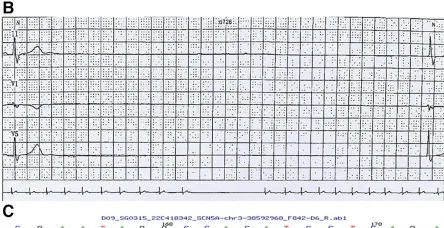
Arrhythmia in case 3. Atrial flutter with 2-4:1 conduction.
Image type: electrography (ekg)